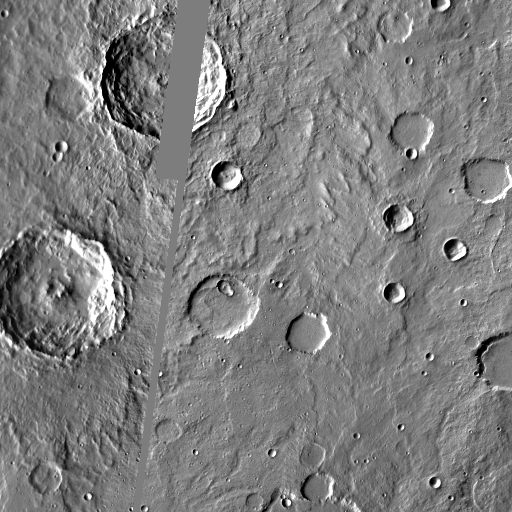
Crater classes present: Background, Other, Layered, Buried